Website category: restaurant
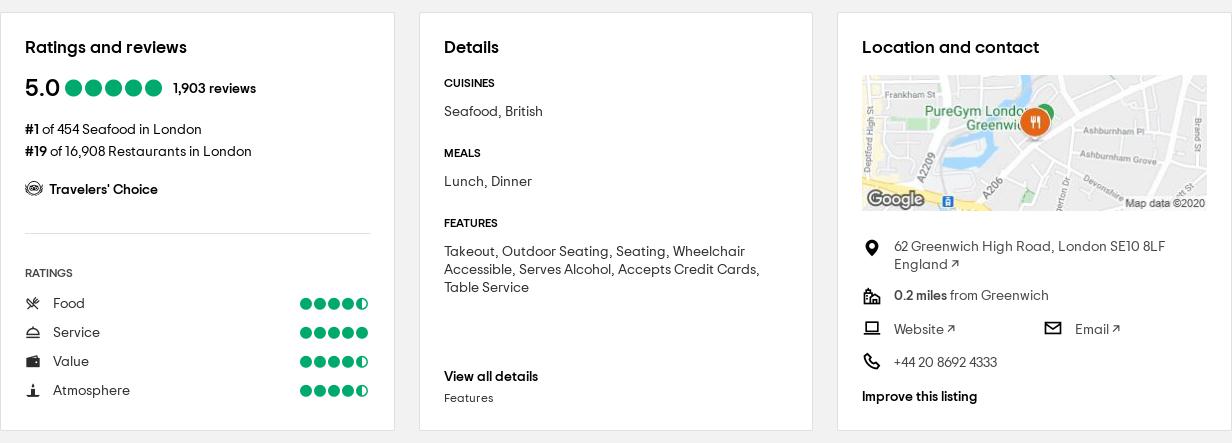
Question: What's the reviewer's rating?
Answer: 5.0

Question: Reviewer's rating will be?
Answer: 5.0

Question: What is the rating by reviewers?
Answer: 5.0

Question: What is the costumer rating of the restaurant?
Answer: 5.0

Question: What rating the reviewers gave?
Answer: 5.0

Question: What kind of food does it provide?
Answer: Seafood, British

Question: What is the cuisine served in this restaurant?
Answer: Seafood, British

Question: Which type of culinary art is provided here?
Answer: Seafood, British

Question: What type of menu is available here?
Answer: Seafood, British

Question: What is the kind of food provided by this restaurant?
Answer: Seafood, British

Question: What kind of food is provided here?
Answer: Seafood, British

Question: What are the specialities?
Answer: Seafood, British

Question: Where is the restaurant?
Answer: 62 Greenwich High Road, London SE10 8LF England

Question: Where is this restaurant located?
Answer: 62 Greenwich High Road, London SE10 8LF England

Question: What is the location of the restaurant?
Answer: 62 Greenwich High Road, London SE10 8LF England

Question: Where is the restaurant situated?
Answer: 62 Greenwich High Road, London SE10 8LF England

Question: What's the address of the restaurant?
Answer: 62 Greenwich High Road, London SE10 8LF England

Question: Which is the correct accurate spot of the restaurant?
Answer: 62 Greenwich High Road, London SE10 8LF England

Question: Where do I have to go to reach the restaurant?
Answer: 62 Greenwich High Road, London SE10 8LF England

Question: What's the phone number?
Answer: +44 20 8692 4333

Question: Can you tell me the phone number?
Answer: +44 20 8692 4333

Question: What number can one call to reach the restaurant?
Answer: +44 20 8692 4333

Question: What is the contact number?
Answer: +44 20 8692 4333

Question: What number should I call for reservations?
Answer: +44 20 8692 4333

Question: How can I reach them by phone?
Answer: +44 20 8692 4333